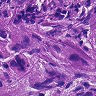
Metastatic tissue present: yes